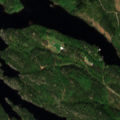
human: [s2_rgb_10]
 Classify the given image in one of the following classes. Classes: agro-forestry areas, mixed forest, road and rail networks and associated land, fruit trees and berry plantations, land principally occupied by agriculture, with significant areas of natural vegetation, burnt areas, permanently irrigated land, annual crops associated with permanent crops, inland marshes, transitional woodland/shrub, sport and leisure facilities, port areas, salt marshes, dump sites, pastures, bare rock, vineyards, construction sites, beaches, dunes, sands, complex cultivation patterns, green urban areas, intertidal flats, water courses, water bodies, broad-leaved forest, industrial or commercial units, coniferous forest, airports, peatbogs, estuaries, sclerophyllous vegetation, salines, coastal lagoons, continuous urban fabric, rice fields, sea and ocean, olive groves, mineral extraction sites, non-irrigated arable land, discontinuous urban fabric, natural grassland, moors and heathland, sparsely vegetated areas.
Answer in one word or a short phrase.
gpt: coniferous forest, mixed forest, water bodies